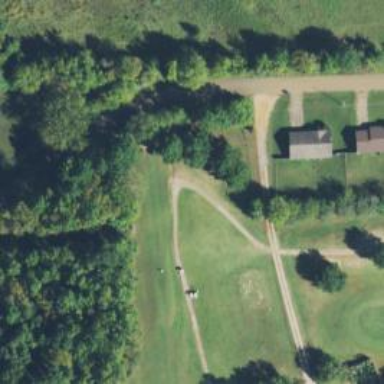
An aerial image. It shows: Asphalt path within golf course area.